Question: So, I have a very, very simple content page. For some reason, it has a border all the way around my content.
'''
.container {
width: 100%;
height: 100%;
}
.container iframe {
height: 100%;
width: 100%;
}
#navbar-2 {
height: 0px;
width: 100%;
background: #2B2B2B;
}
.container input {
width: 100px;
height: 25px;
}
.body {
background-color: #F1F1F1;
color: #FC5E5E;
top: 0px;
left: 0px;
right: 0px;
}
'''
and here is my HTML.
'''
<html>
<body>
<center>
<small>Please note that only links that will be looked at are *<b>SoundCloud and Youtube</b>.* </small><br>
<small>For the E-Mail form you must submit your ACTUAL email or the request will not send, For Song URL you need to submit a valid You-Tube link or SoundCloud link in order for it to submit. </small><br>
<form action="submit.php" method="post">
<small><p><b>Twitch Name:</b></small><br> <input type="text" name="yourname" /><br>
<small><b>Song Name:</b></small><br> <input type="text" name="subject" /><br>
<small><b>E-mail:</b></small><br> <input type="text" name="email" /><br>
<small><b>Song URL:</b></small><br> <input type="text" name="website"></p>
<small><p><b>Lifestory:</b></small><br />
<textarea name="comments" rows="1" cols="40"></textarea></p>
<p><input type="submit" value="Send it!"></p>
<p> </p>
</form>
</center>
<div id="navbar-2"></div>
<iframe src="" frameBorder="0">Browser not compatible. </iframe>
</div>
</div>
</body>
</html>
'''
You can see the border in the image :

It looks like it is about 5PX and it's not from the iframe.
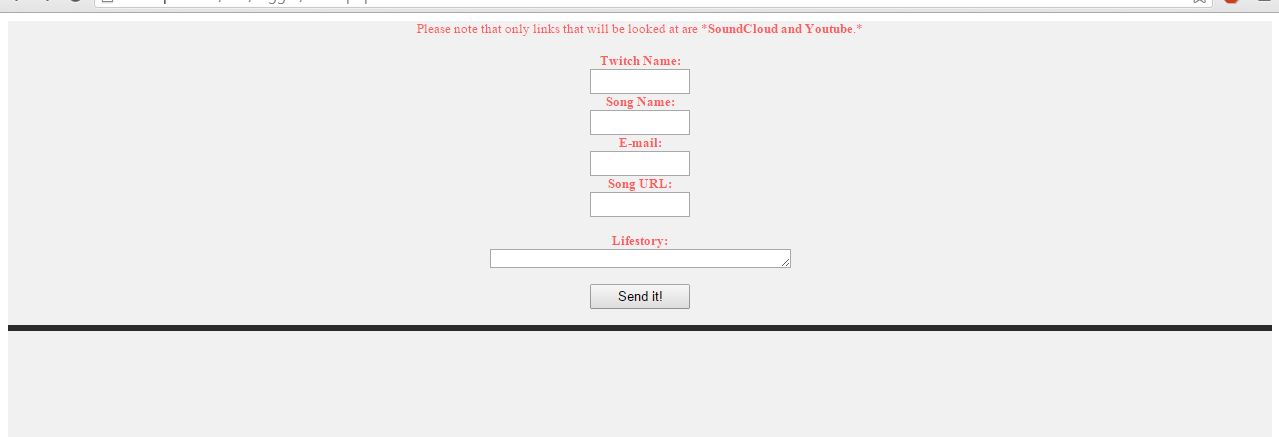
Answer: Back in the days of the web without CSS, HTML came pre-styled. Some of this styling included padding around the entire document.
What you are looking for is called a <URL>.
> A CSS Reset (or "Reset CSS") is a short, often compressed (minified)
set of CSS rules that resets the styling of all HTML elements to a
consistent baseline.
You can find them from various sources around the web, <URL>, and you just simply link to it before your other styles.
'''
<link rel="stylesheet" type="text/css" href="css/reset.css">
'''
Hope this helps!